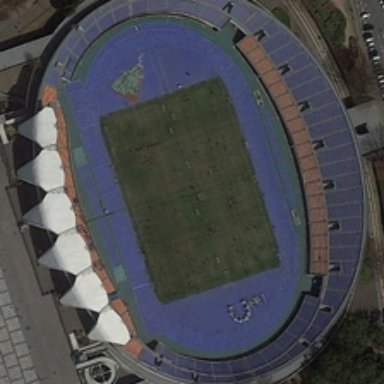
The bird's nest stadium is surrounded by vegetation regularly .